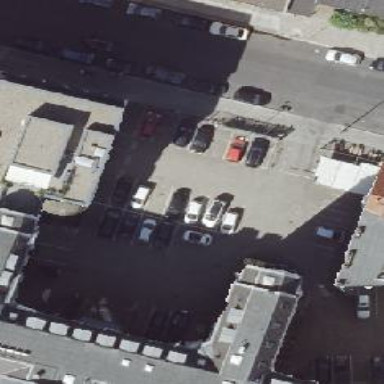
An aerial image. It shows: Parking aisle designated as service road.